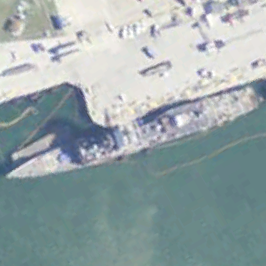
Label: cruiser